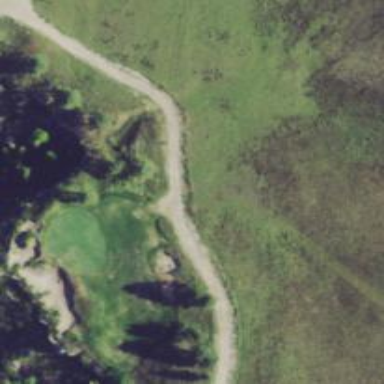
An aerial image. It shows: Footway that doubles as golf path.